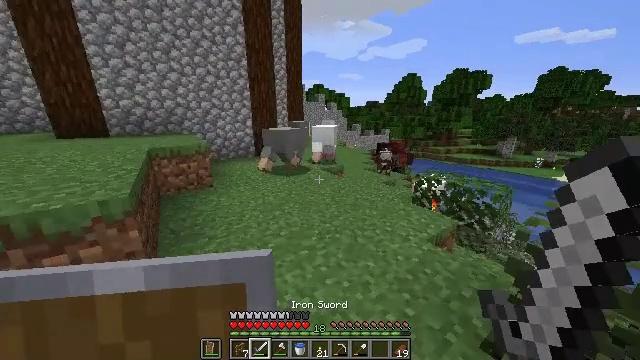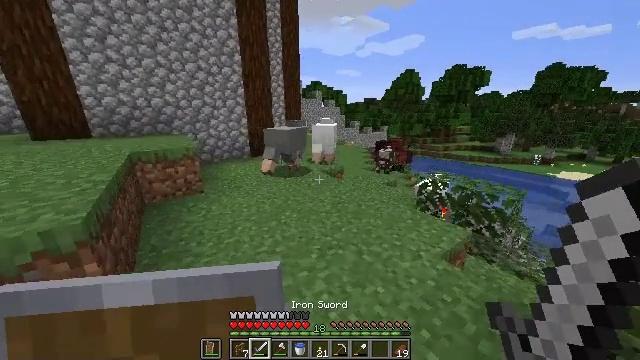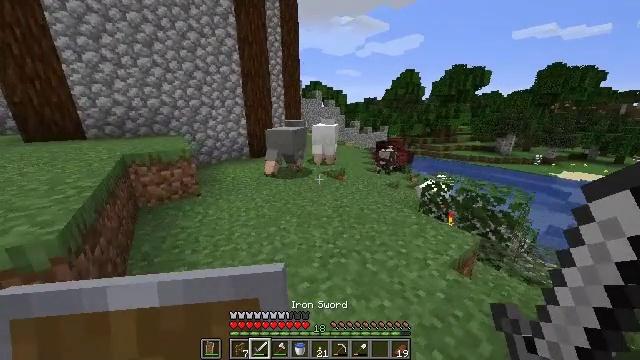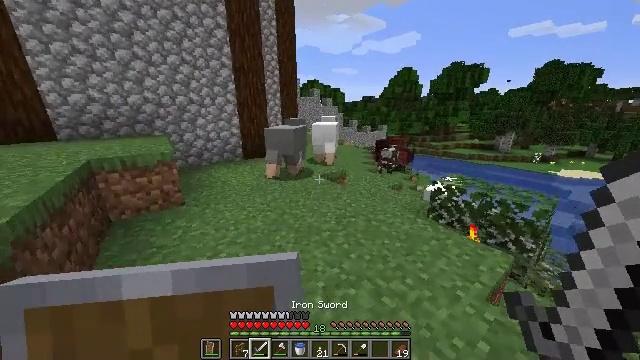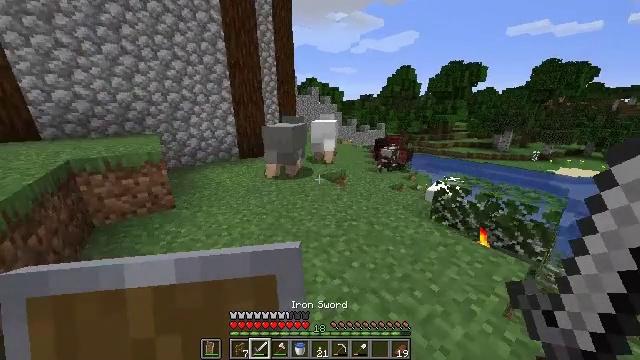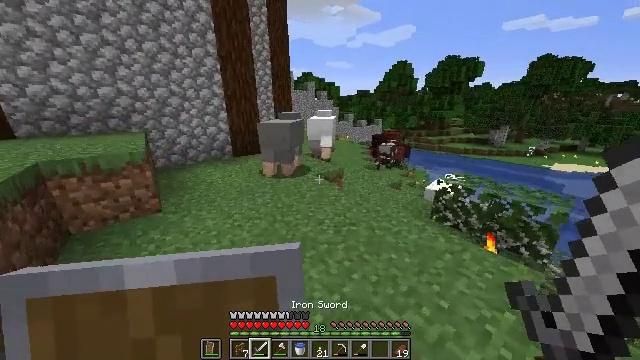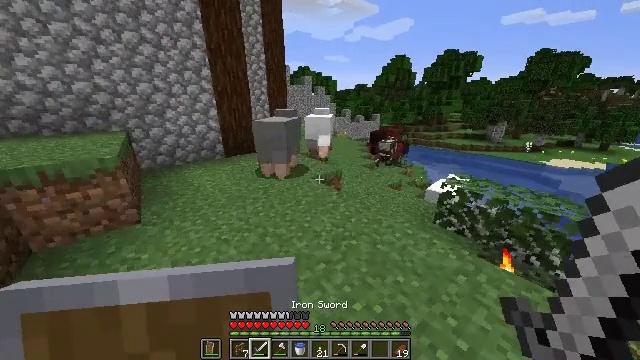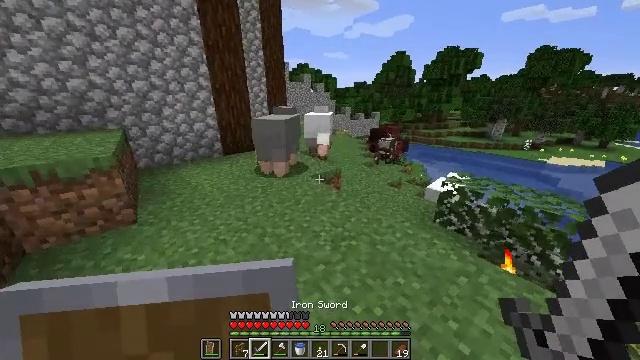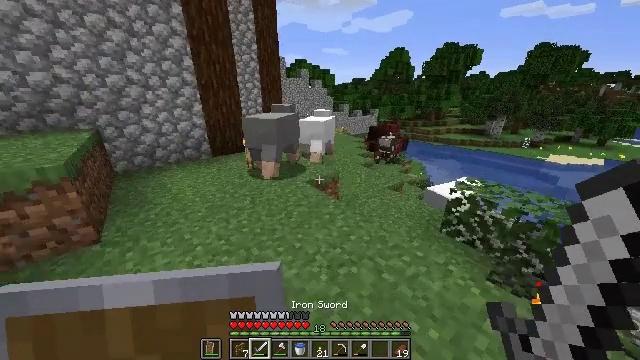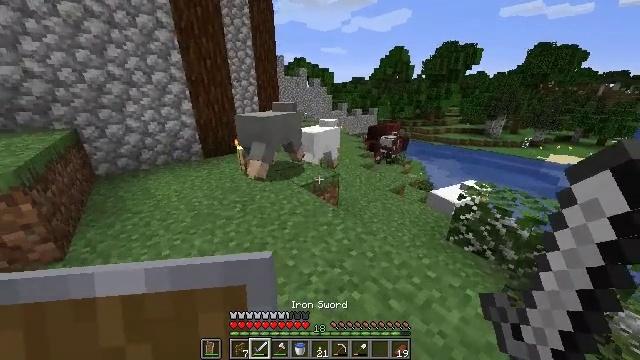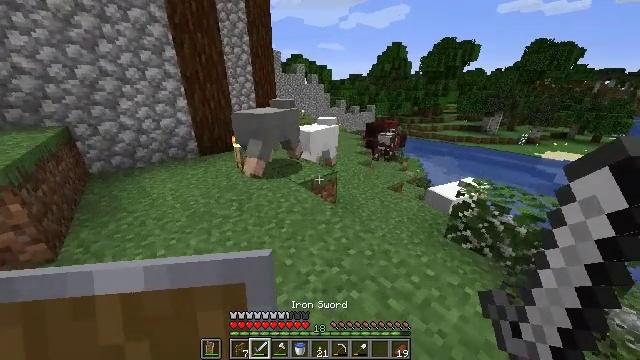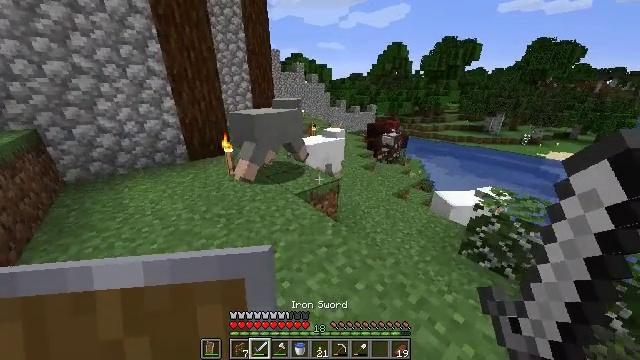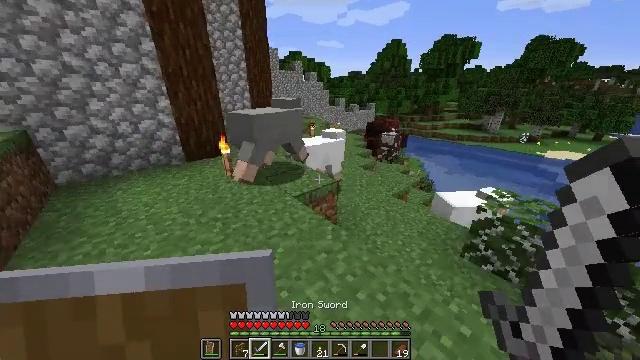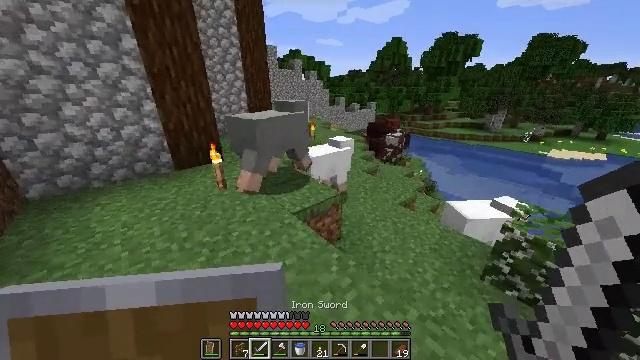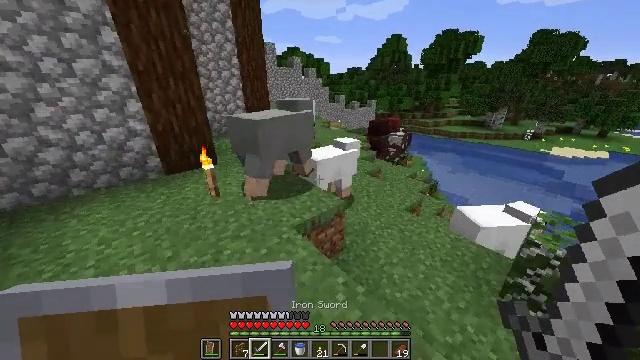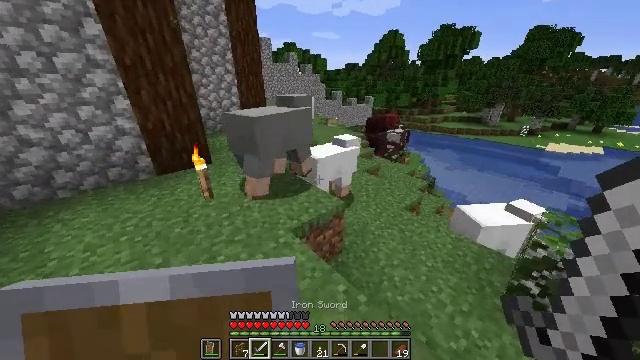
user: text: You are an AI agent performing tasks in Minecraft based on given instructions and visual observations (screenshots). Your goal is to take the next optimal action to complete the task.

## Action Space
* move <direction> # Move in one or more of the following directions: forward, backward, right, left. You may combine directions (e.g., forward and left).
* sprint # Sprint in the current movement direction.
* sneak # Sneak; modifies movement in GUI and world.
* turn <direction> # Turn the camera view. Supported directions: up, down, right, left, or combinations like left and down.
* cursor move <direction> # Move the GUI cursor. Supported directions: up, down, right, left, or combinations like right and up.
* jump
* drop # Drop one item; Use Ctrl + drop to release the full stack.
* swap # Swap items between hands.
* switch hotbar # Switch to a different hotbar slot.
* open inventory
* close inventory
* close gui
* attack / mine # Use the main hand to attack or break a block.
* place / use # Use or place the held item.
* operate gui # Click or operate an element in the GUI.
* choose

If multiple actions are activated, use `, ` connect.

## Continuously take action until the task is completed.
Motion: motion action
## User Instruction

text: Hunt animals.
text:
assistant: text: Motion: move forward
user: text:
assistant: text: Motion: move forward
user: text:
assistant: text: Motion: move forward
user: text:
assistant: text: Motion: move forward
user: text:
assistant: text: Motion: move forward
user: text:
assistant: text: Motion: move forward, turn down
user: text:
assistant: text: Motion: move forward
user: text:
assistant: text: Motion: move forward
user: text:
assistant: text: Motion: move forward
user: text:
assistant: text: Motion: move forward
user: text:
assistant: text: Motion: move forward
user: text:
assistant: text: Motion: move forward
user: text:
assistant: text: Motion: move forward
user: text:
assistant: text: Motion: move forward
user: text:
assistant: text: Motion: move forward
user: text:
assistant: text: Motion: move forward, turn right and down
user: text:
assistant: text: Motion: move forward and move left, turn right and down
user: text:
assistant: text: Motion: move forward and move left, turn right
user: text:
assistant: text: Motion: move forward and move left, turn right
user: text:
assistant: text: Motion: turn right
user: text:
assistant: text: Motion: turn right
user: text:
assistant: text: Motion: turn right
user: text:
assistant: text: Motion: turn right
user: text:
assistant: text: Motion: attack / mine
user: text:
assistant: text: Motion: move forward, attack / mine
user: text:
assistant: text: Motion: move forward, attack / mine
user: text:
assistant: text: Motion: move forward, attack / mine
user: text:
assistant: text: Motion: move forward
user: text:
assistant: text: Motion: move forward
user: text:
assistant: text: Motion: move forward, turn right